Field crop: maize
Growth stage: 2
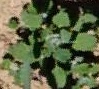
Species: chenopodium